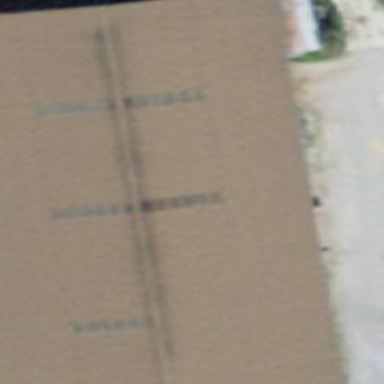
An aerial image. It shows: Rural barn.